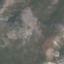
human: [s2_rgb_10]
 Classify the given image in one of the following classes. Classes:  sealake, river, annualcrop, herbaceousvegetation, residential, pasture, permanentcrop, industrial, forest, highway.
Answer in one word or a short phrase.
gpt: HerbaceousVegetation